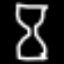
Label: hourglass